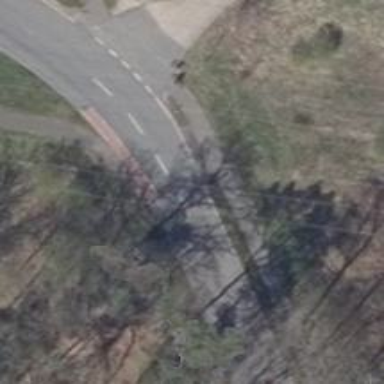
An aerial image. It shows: Asphalt cycleway.